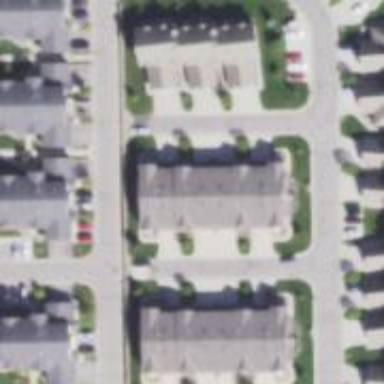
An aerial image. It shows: Terrace building.